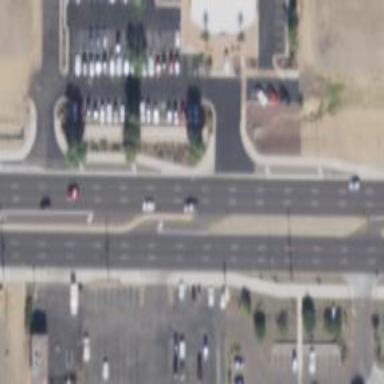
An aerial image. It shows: Primary road with asphalt surface.